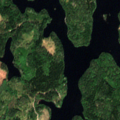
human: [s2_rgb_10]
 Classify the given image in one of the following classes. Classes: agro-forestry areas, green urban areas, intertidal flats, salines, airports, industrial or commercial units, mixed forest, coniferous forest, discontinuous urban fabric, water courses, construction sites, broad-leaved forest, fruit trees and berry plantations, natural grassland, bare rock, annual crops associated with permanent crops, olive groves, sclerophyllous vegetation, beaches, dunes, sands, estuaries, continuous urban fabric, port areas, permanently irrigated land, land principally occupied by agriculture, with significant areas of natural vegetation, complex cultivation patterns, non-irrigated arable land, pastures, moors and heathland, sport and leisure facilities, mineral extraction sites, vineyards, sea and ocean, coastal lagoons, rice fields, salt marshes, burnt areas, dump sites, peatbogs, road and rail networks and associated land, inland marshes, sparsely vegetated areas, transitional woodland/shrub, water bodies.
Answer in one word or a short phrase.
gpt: coniferous forest, mixed forest, water bodies